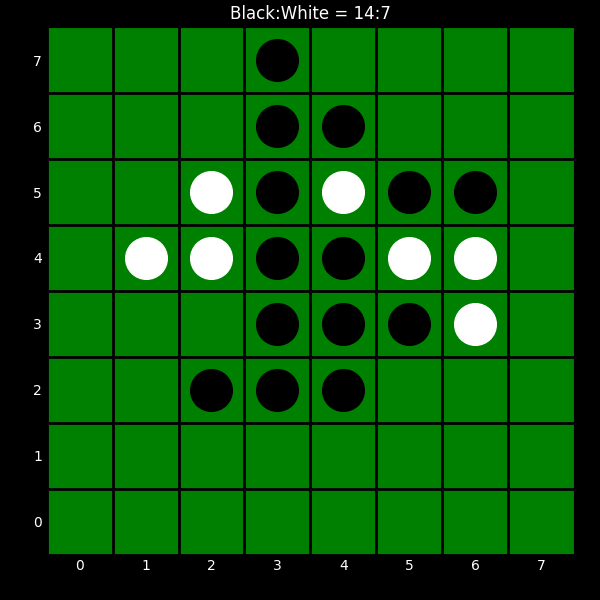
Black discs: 14
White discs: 7